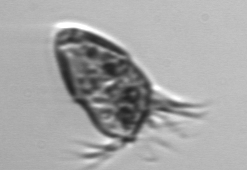
Label: Strombidium_morphotype1